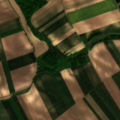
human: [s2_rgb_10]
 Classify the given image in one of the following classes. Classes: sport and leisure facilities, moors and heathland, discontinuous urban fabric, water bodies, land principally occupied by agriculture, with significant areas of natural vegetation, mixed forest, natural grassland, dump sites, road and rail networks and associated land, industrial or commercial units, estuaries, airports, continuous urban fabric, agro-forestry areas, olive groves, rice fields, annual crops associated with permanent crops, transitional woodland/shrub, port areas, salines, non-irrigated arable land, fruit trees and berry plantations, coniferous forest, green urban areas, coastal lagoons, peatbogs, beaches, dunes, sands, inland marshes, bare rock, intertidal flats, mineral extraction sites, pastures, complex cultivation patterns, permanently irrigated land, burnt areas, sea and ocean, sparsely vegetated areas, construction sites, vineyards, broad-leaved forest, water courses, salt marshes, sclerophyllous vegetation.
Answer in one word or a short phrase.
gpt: non-irrigated arable land, complex cultivation patterns, broad-leaved forest